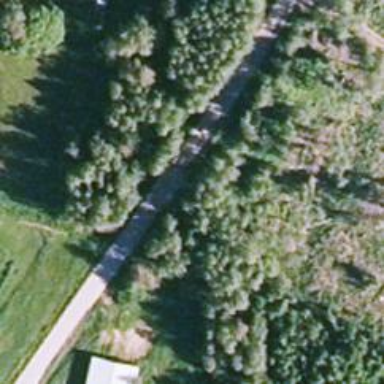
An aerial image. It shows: Culvert tunnel.